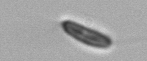
Label: Chrysochromulina